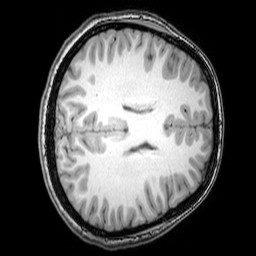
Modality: T1w
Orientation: axial
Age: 22
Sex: female
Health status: healthy
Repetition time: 0.081 s
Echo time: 0.037 s